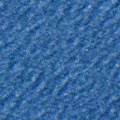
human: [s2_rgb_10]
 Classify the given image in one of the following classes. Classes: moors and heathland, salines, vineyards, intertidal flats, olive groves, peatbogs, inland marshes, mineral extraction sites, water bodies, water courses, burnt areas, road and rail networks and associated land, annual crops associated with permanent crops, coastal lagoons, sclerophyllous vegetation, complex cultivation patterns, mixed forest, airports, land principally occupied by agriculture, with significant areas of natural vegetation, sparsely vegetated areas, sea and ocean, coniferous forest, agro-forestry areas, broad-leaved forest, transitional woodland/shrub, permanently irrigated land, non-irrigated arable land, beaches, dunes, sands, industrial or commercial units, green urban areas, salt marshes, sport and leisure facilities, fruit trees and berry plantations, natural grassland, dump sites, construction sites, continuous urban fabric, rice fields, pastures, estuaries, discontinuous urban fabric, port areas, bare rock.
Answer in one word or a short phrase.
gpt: sea and ocean